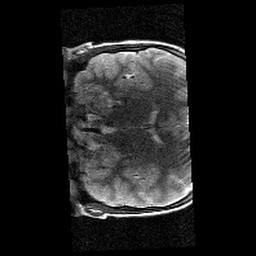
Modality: T2w
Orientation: coronal
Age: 11
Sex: female
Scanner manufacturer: siemens
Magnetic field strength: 3 T
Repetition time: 9.23 s
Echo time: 0.067 s